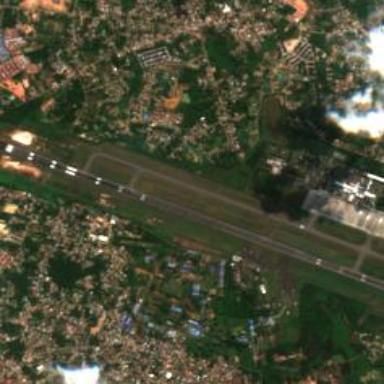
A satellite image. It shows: International aerodrome.